Question: >
<URL>
In my applications i want to show news ( from databse ) in a view, for that i have to create this type of view shows in image below.
i want to set image in the image view, title in TextView one and Description in textView 2..
text length will be vary
it should be look like news page . like below image.

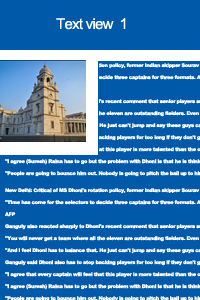
Answer: It'll be better for you to use not the layout, but markup your news as HTML and put it into WebView.
Otherwise you can take look at the Spannable, add Image as ImageSpan to TextView and (afaik) you can modify the way how text aligns to image.